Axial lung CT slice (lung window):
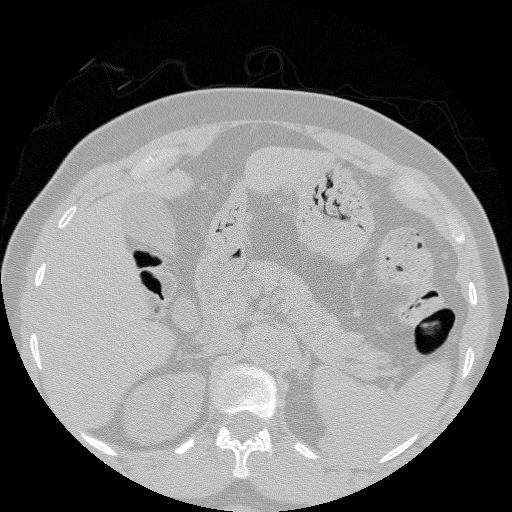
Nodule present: no